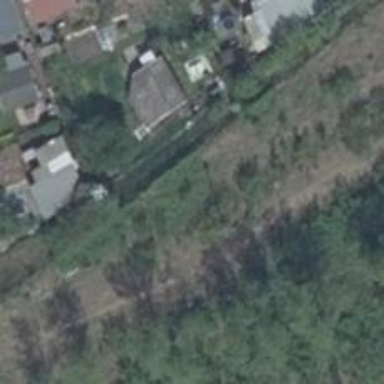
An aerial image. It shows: Abandoned railway yard.